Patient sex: M
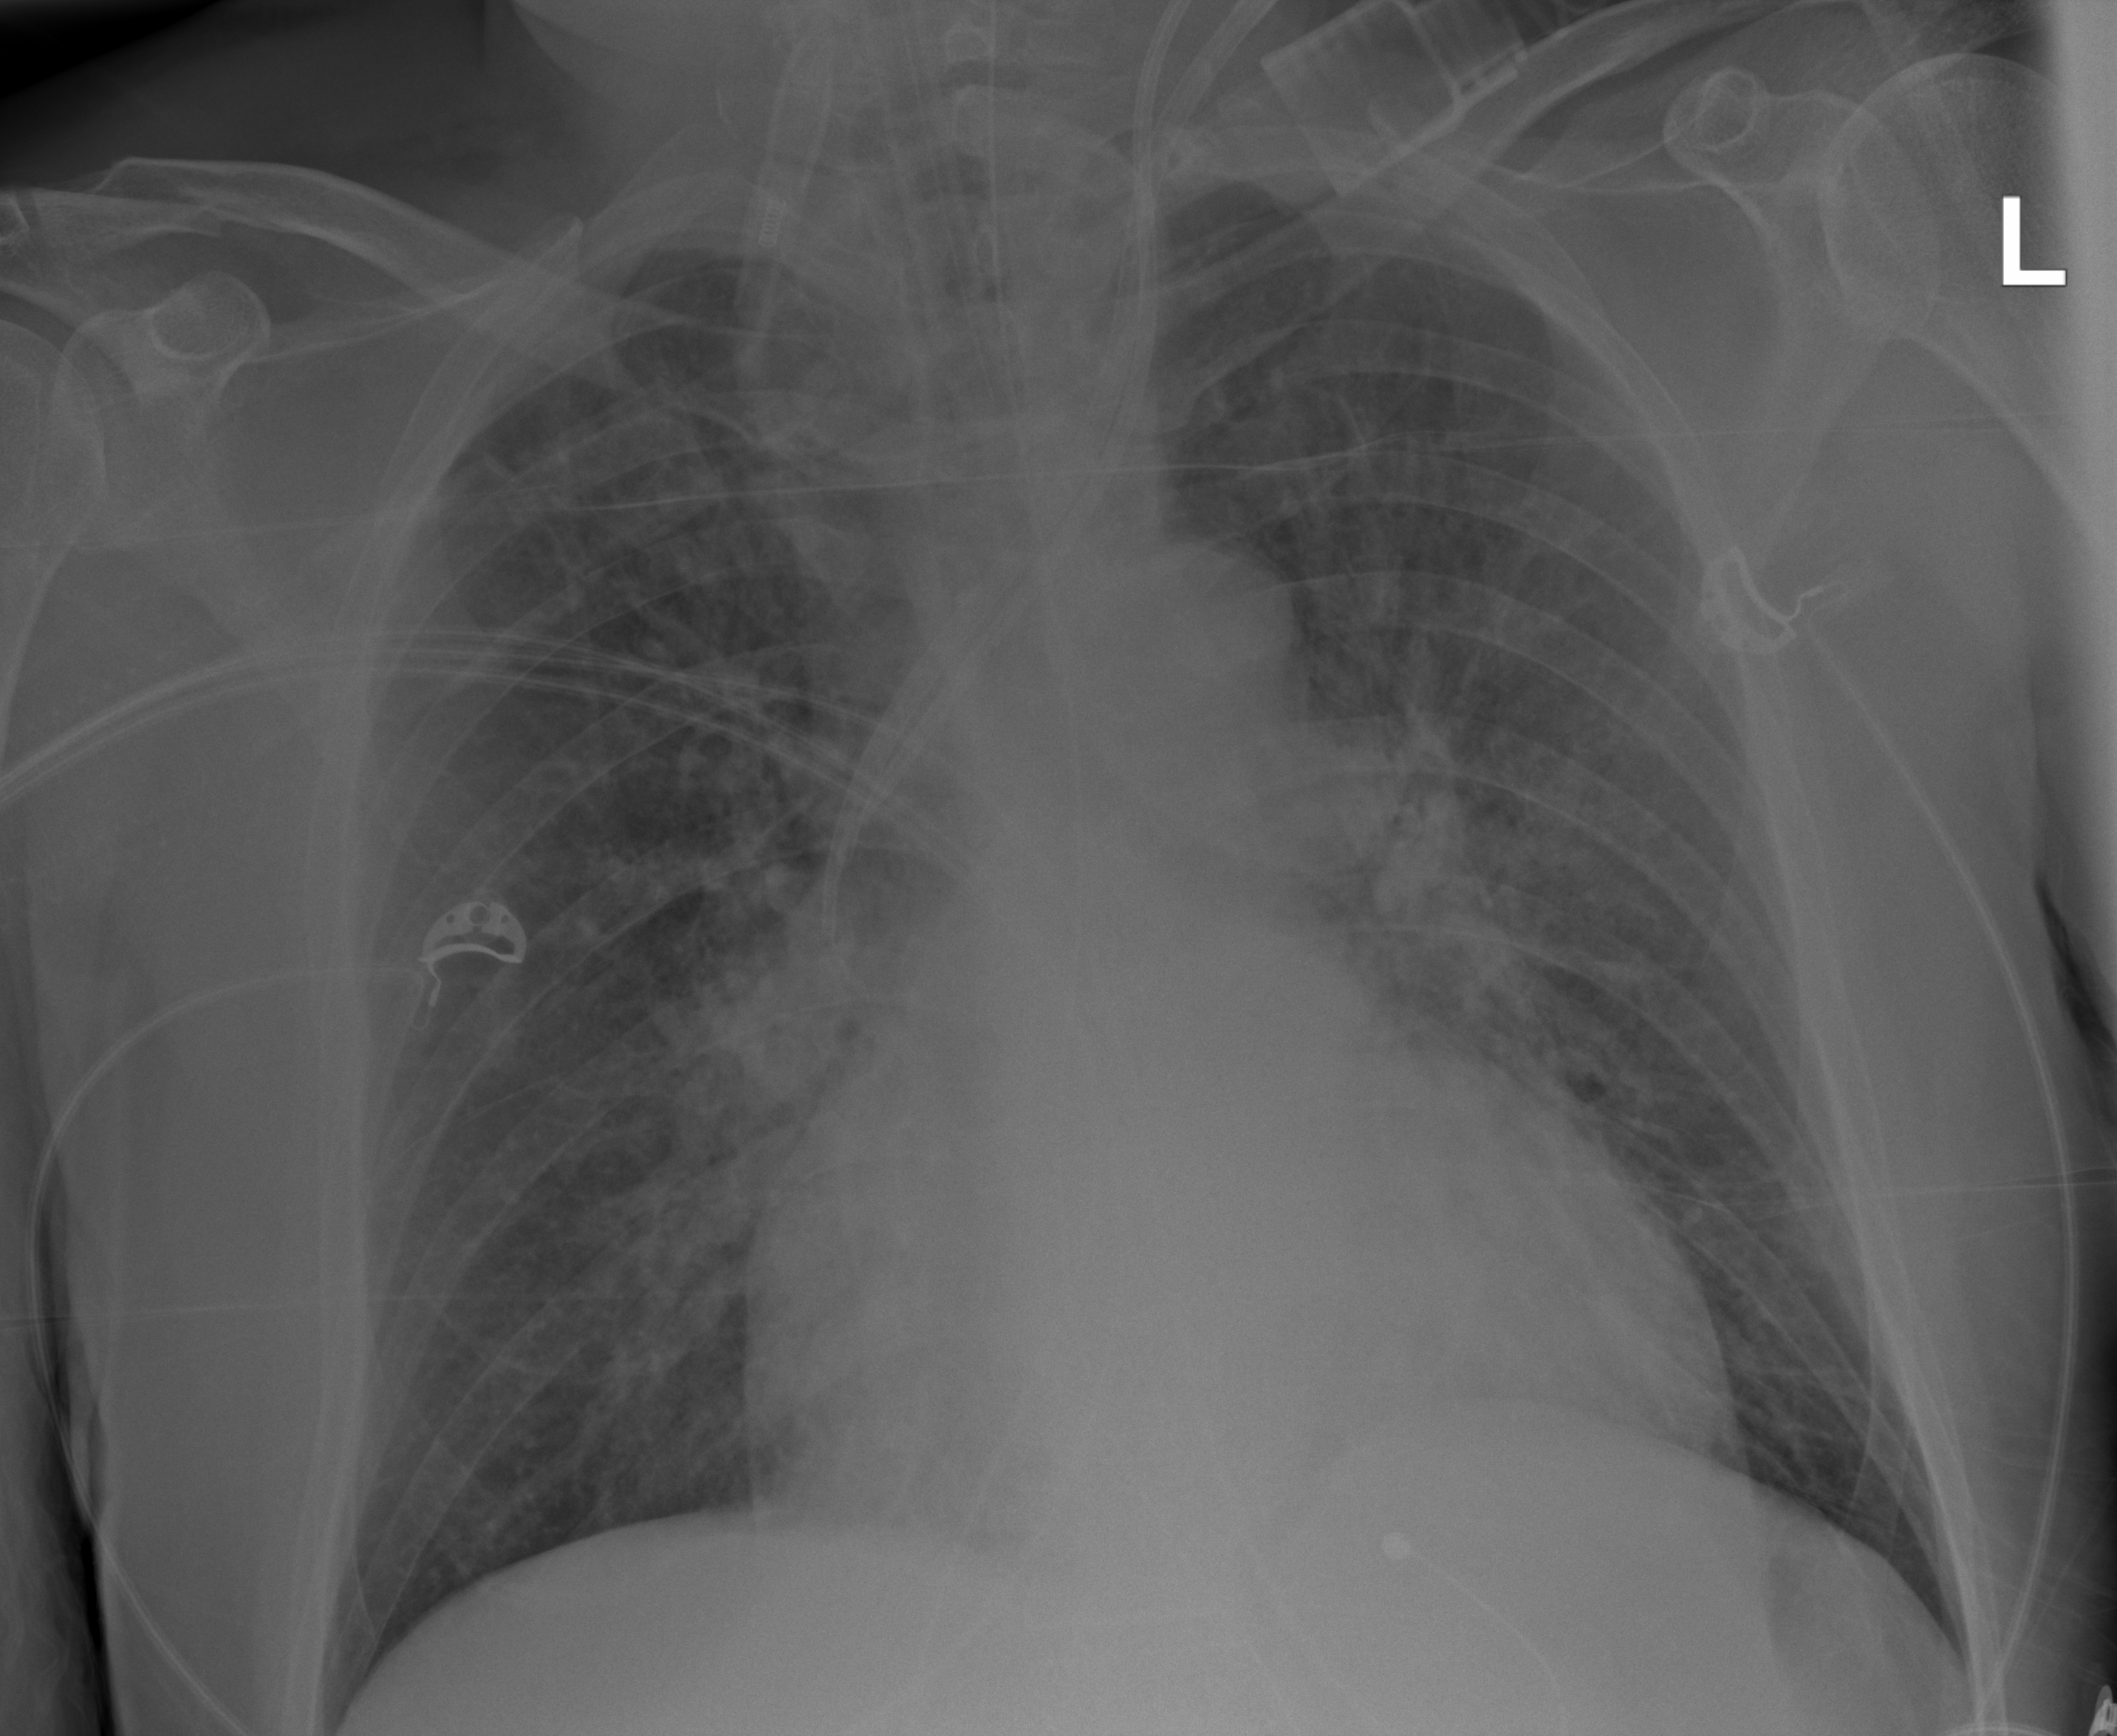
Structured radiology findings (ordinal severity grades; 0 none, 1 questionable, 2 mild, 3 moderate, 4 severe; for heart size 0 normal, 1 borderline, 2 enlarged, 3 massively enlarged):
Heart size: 2
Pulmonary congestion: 2
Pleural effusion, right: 0
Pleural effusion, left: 0
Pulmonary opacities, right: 2
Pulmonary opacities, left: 2
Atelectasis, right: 0
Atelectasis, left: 0